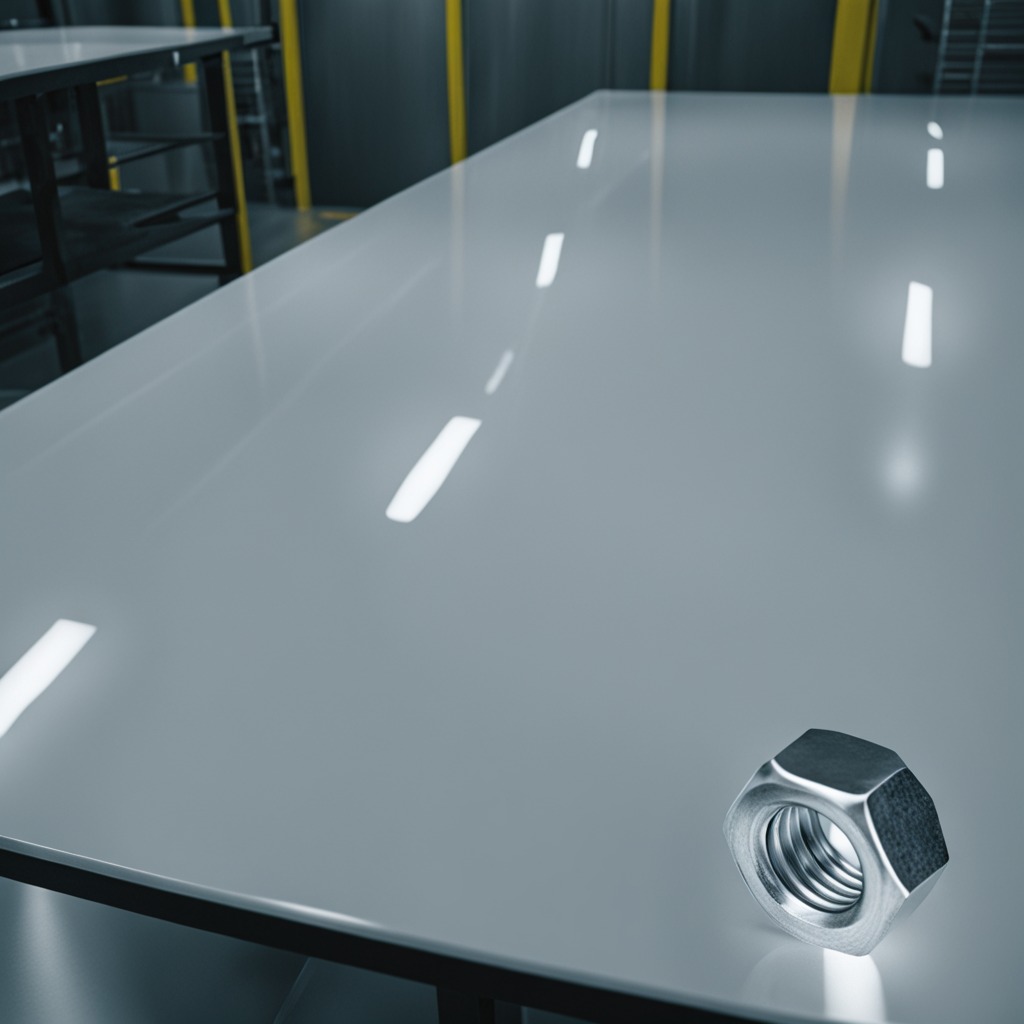
A metal nut is lying on a table in a ship maintenance bay industrial lighting.